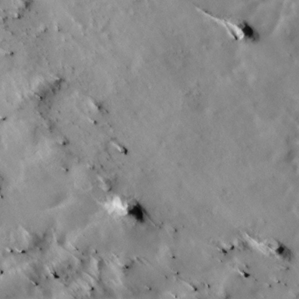
Label: non_frost